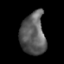
Tissue: lung
Cell type: Epithelial cells
Senescence score: 0.2396
Nuclear area (px): 1019
Mean DAPI intensity: 93.39